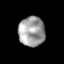
Tissue: skin
Cell type: Epithelial cells
Senescence score: 0.2681
Nuclear area (px): 768
Mean DAPI intensity: 159.935